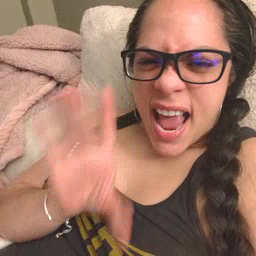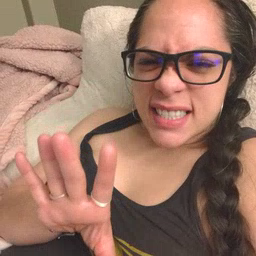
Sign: hate